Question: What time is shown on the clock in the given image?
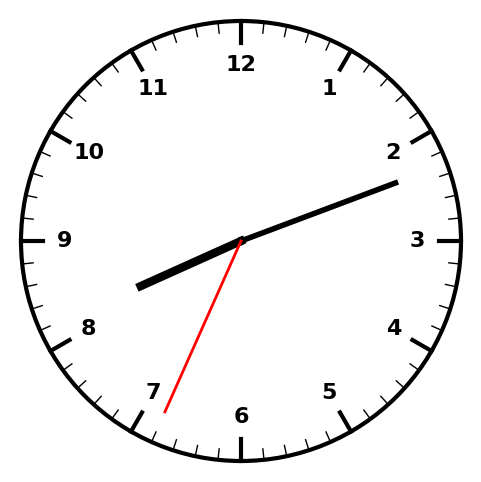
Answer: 08:11:34